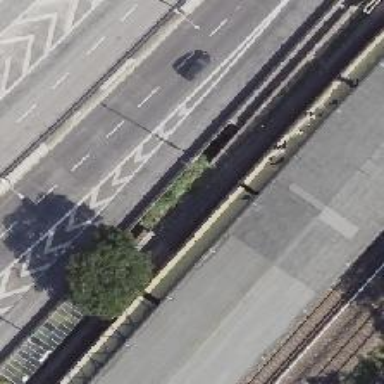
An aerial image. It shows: Historic electrified rail tunnel used as siding service.